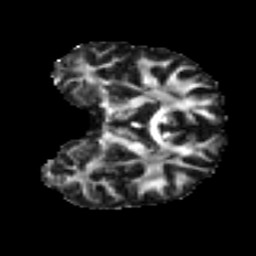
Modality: FA
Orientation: coronal
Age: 32
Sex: male
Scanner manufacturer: ge
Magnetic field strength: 3 T
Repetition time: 7.8 s
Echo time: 0.0606 s